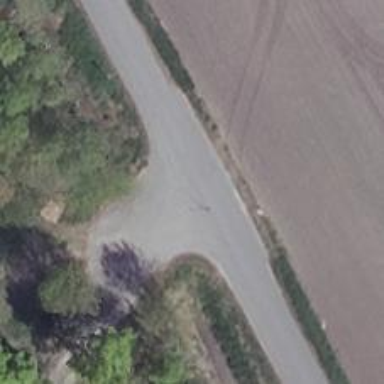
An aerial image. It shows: Unclassified road with asphalt surface.